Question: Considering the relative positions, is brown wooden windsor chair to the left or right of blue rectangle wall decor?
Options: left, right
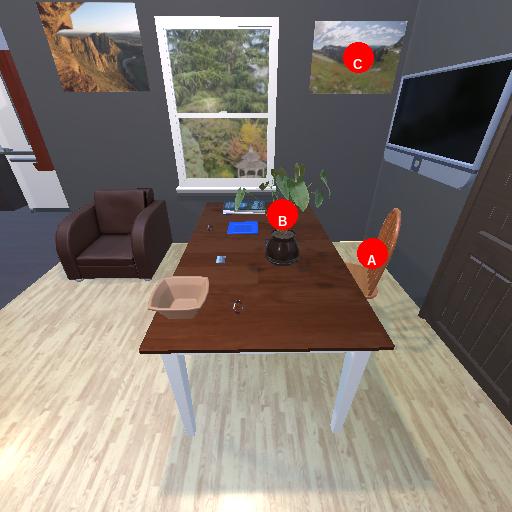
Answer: left